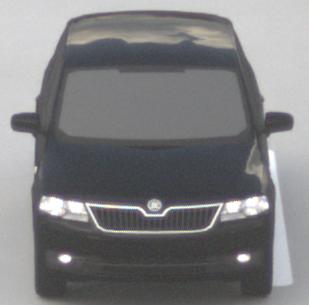
Make: Skoda
Model: Rapid Spaceback 1.2 TSI
Detailed model: Rapid Spaceback
Model produced from: 2013/10
Model produced until: 2015/04
Doors: 5
Color: black
Road condition: dry road
Daytime: morning or afternoon
Contrast: low contrast